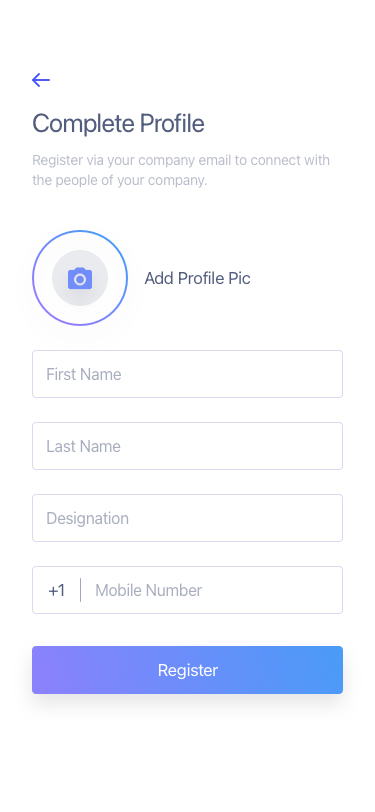
Text in this UI design:
Register via your company email to connect with the people of your company.
Complete Profile
First Name
Last Name
Designation
+1
Mobile Number
Register
Add Profile Pic